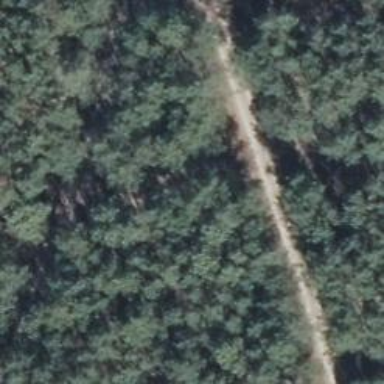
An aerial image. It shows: Track with grade 2 tracktype.